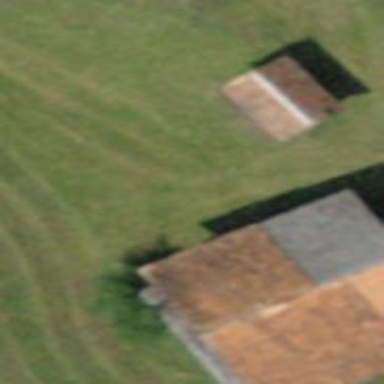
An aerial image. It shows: Rural barn.